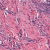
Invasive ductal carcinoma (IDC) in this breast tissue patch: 1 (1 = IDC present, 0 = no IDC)